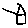
Label: house